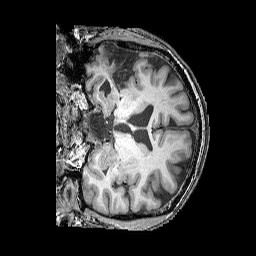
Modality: T1w
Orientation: coronal
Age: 58
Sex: male
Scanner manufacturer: siemens
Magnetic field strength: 3 T
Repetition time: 2.25 s
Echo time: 0.00411 s